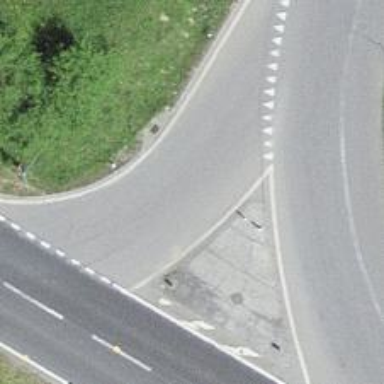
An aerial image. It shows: Motorway trunk link.